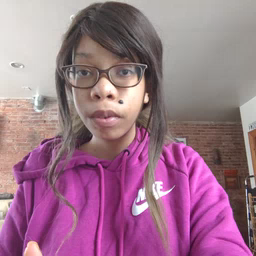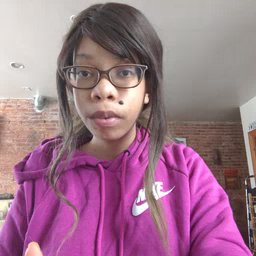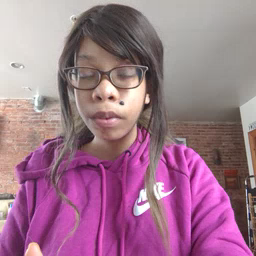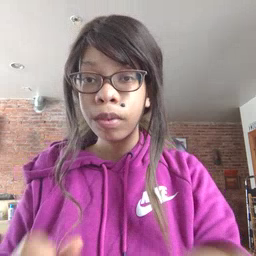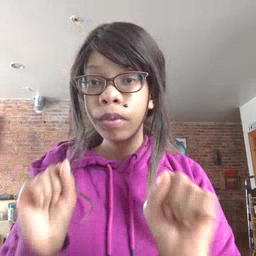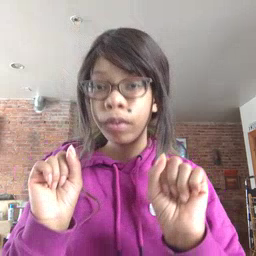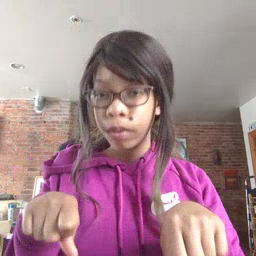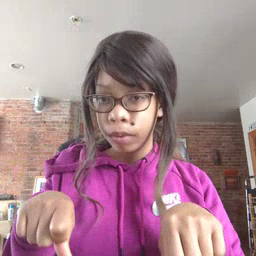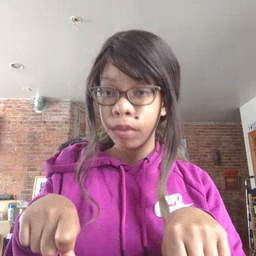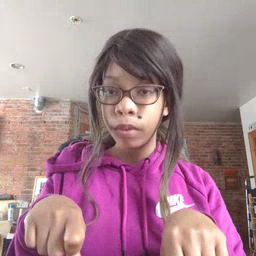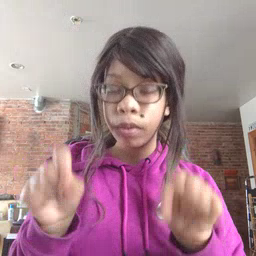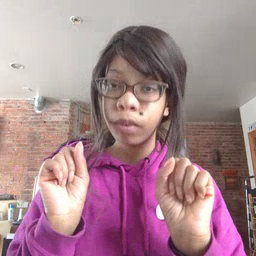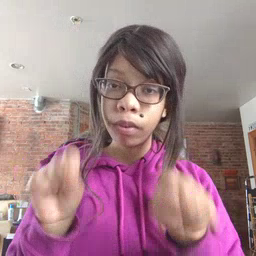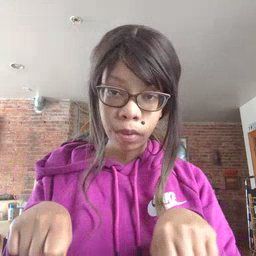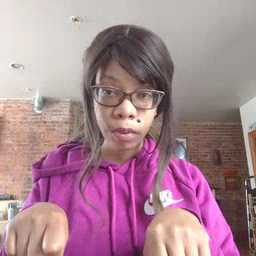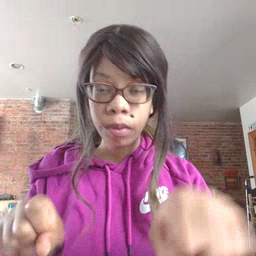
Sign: can